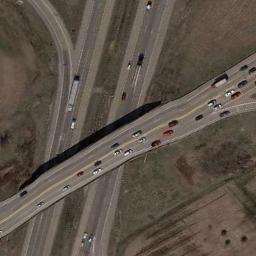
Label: overpass